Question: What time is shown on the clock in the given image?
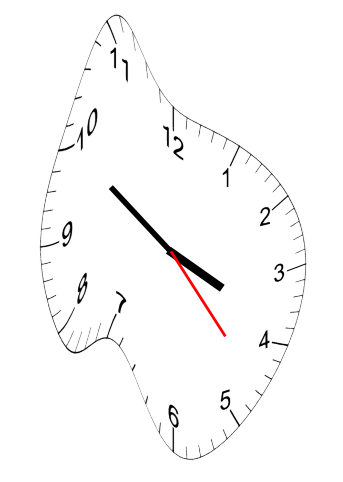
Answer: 03:50:23